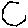
Label: hexagon